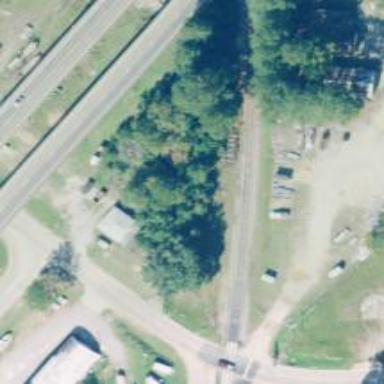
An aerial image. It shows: Abandoned railway.